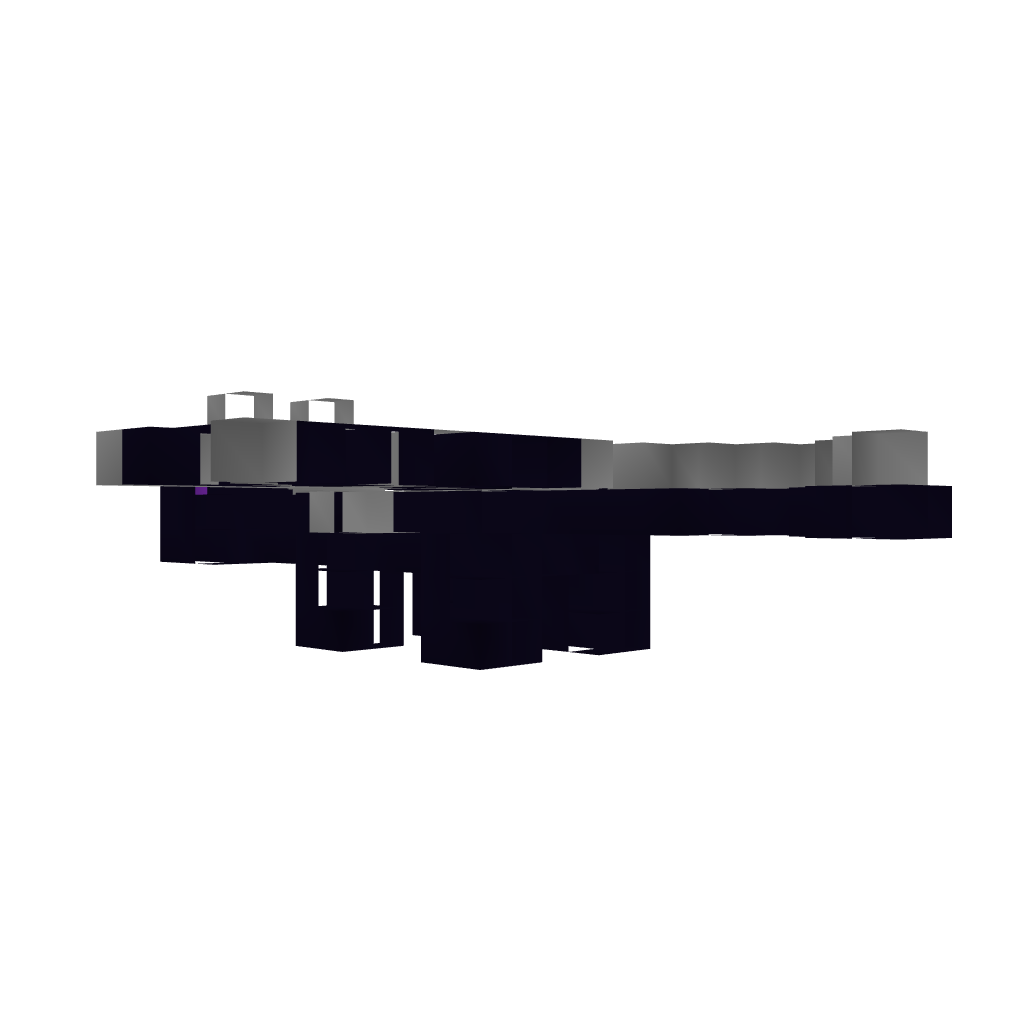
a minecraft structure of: EnderDragon